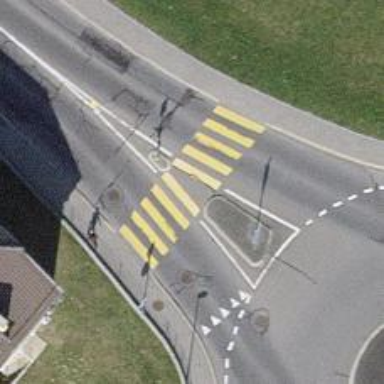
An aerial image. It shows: Zebra crossing with crossing island.